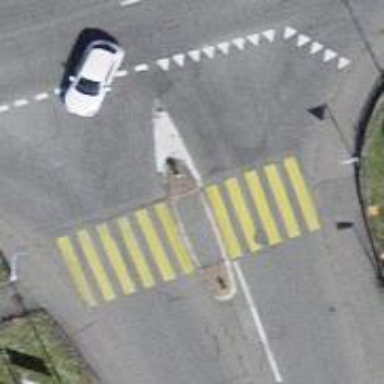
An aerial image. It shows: Uncontrolled zebra crossing with central island.